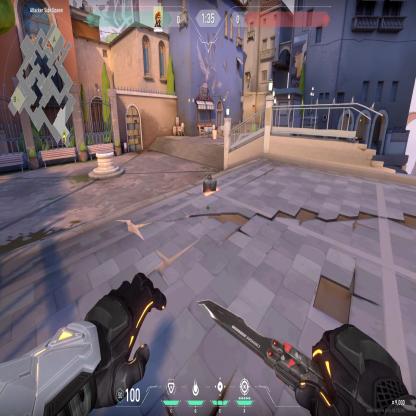
Label: dropped spike